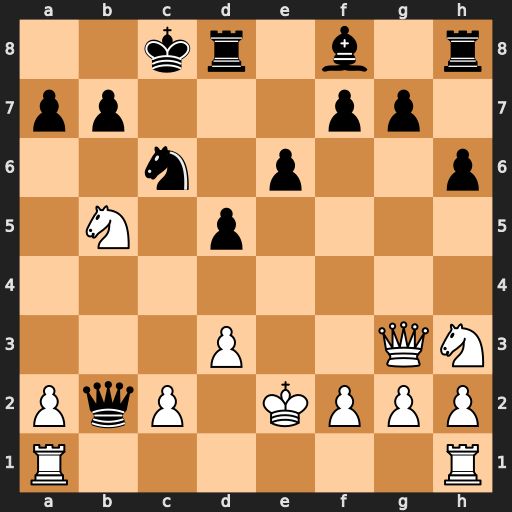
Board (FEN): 2kr1b1r/pp3pp1/2n1p2p/1N1p4/8/3P2QN/PqP1KPPP/R6R
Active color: w
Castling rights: -
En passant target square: -
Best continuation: Qc7#